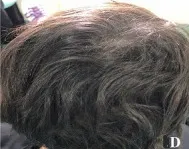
Toenails showing ridging and koilonychia.
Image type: medical_photograph (skin_photograph)